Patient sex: M
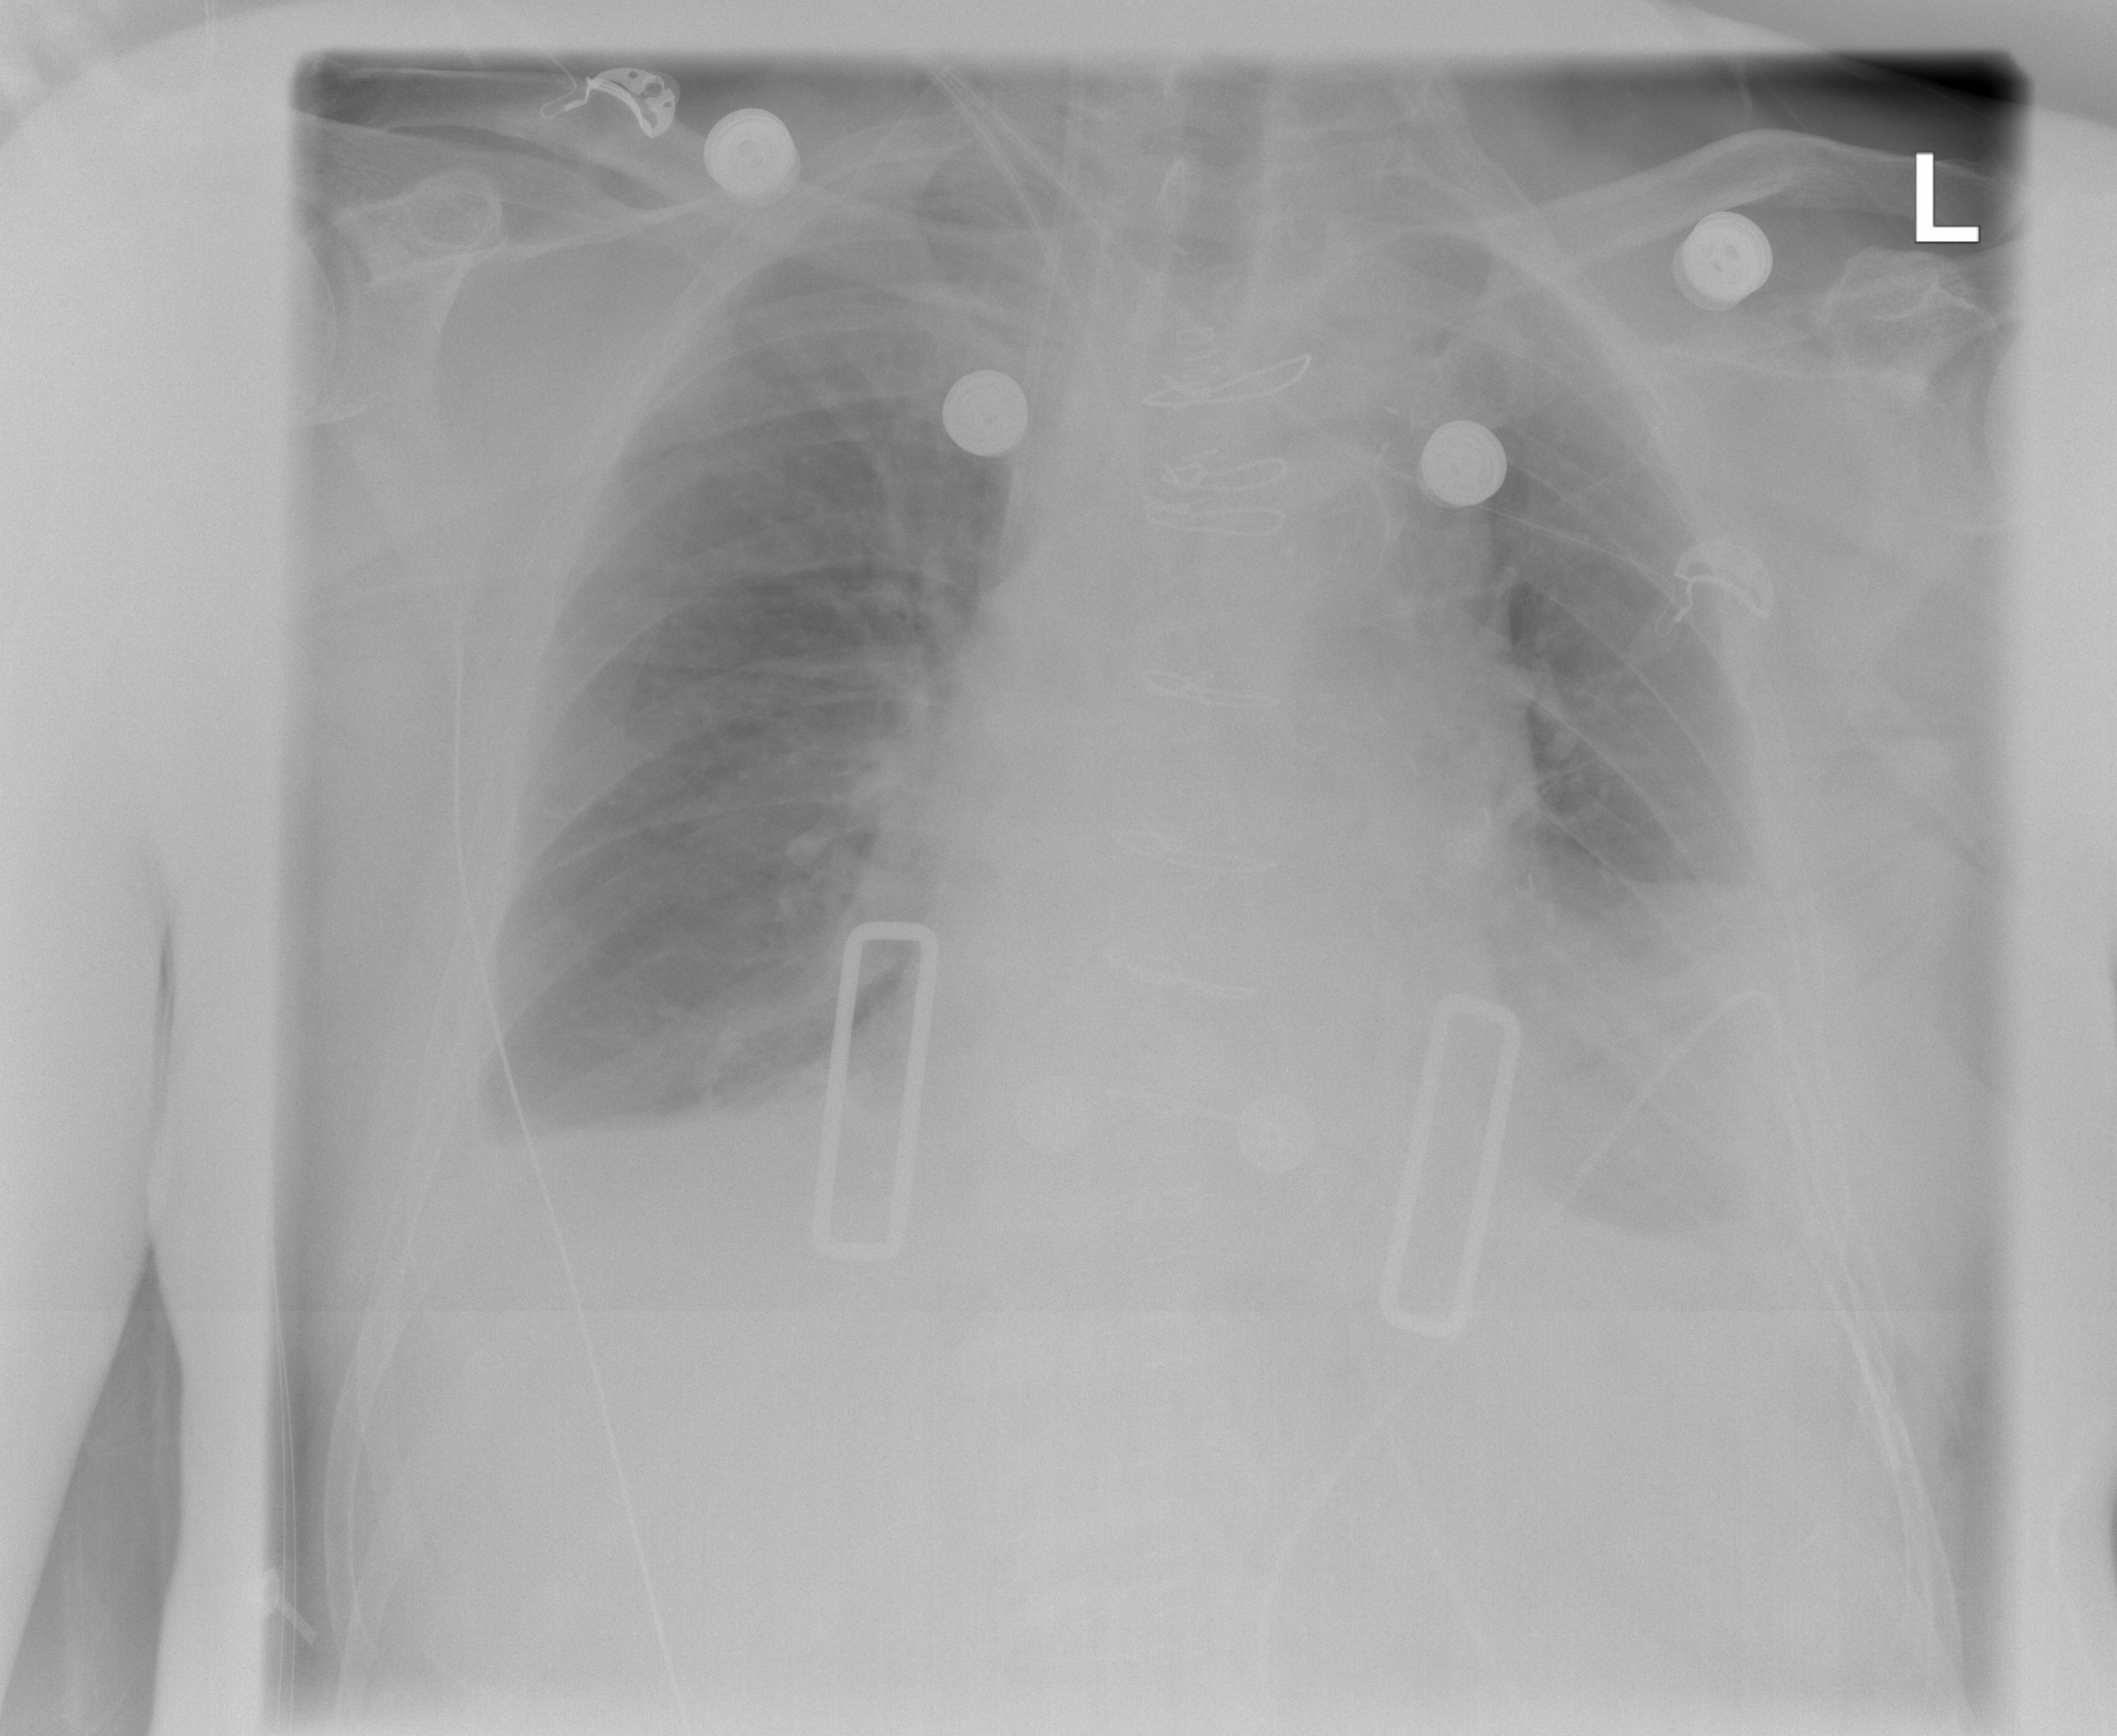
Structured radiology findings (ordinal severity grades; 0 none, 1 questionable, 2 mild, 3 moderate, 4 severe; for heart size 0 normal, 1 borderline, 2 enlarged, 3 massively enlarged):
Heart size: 2
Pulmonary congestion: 2
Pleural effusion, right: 2
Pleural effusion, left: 3
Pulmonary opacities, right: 0
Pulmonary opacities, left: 2
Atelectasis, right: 0
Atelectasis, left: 2